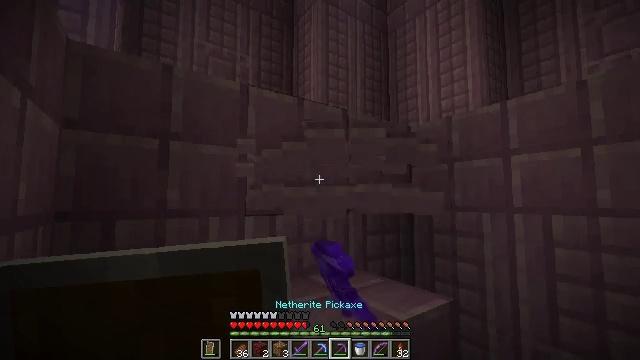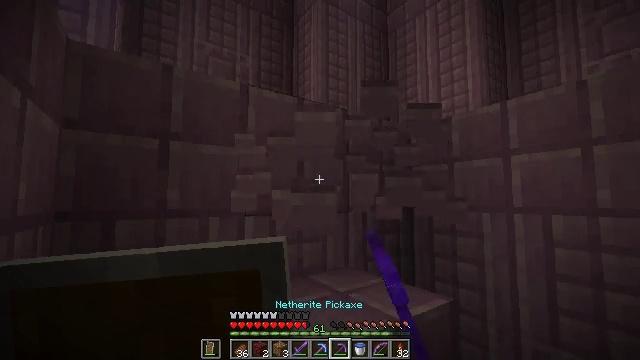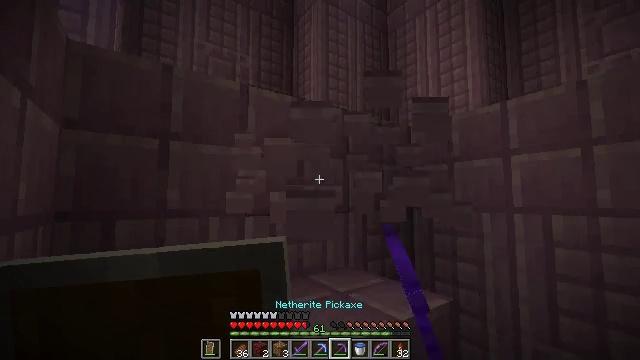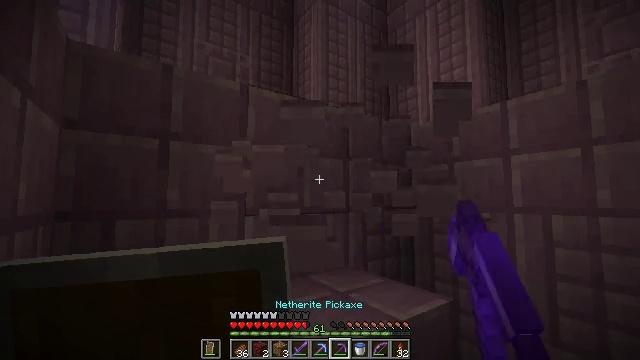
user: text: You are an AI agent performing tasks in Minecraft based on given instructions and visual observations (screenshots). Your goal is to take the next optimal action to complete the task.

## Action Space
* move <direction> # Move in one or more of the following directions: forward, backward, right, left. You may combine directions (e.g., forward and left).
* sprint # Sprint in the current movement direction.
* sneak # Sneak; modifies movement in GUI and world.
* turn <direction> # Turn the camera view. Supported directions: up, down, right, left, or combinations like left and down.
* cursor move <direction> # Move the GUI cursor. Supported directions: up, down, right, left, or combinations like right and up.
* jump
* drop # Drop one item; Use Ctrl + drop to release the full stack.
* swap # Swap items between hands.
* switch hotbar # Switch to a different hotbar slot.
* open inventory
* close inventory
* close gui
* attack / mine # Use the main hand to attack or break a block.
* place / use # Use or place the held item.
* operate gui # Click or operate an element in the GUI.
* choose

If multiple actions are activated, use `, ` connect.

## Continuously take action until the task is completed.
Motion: motion action
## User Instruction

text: Attack the purpur slab to gather it.
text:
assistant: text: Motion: no_op
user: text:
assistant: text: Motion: no_op
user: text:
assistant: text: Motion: no_op
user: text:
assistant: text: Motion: no_op